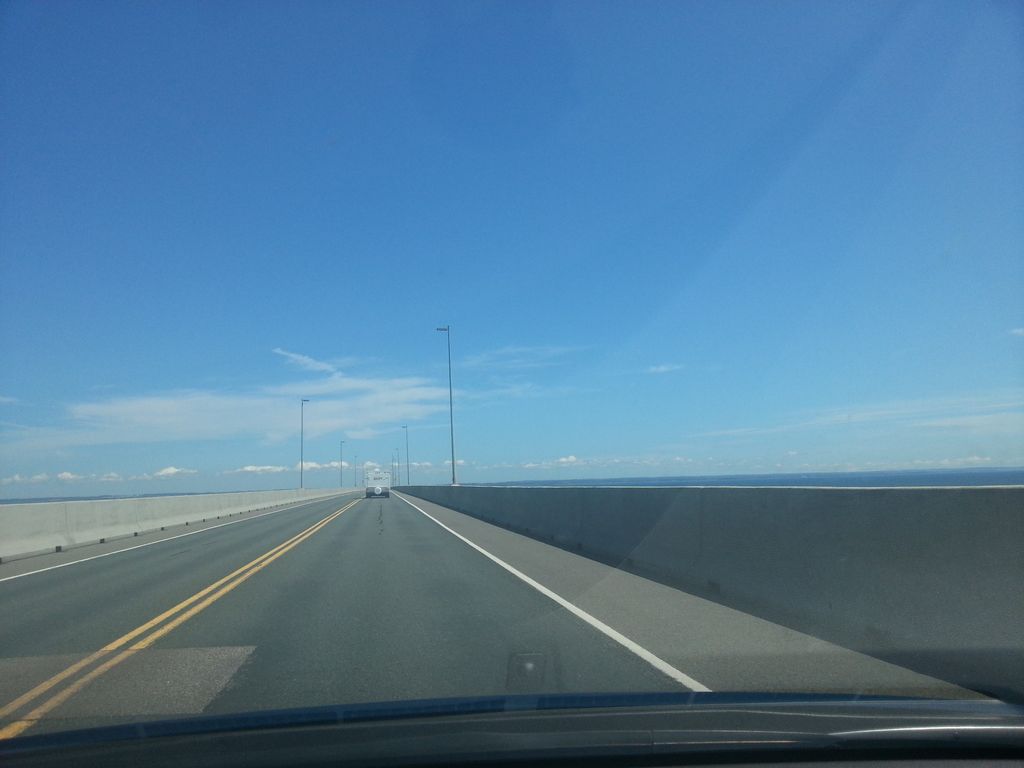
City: charlottetown